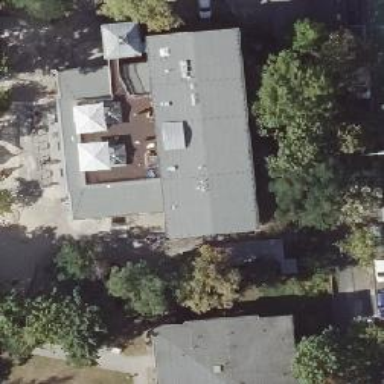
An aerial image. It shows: Kindergarten.